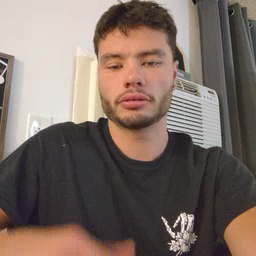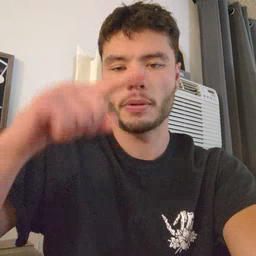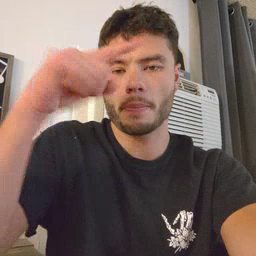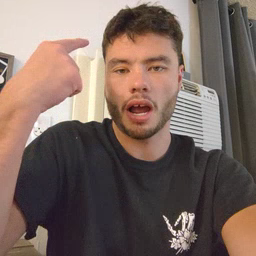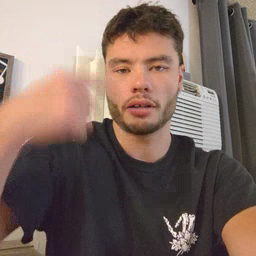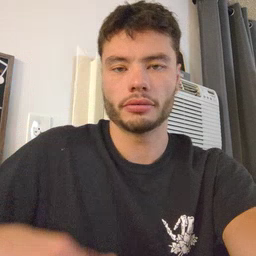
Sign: black